Aerial crown-view tile of a tropical tree (Barro Colorado Island, Panama), acquired 20250616:
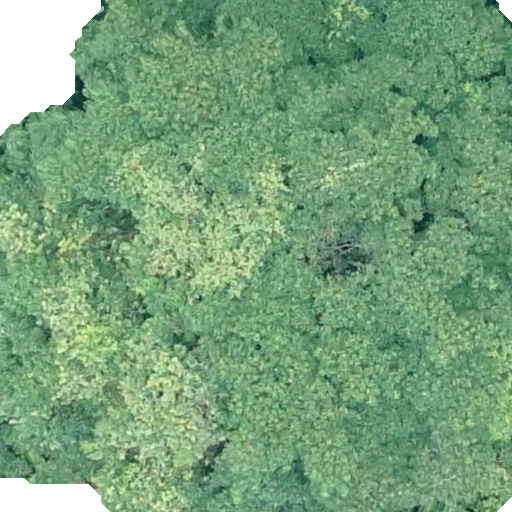
Species: Hura crepitans
GBIF accepted scientific name: Hura crepitans
Crown area: 501.412 m²